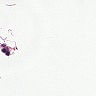
Metastatic tissue present: no